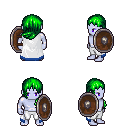
a pixel art fantasy rpg character, male body template, dark elf, purple skin, white trimmed cape, white pants, green left-swept hairstyle, shield, four views (front, back, left, right), 2x2 character sprite sheet, small pixel art, hard edges, no anti-aliasing